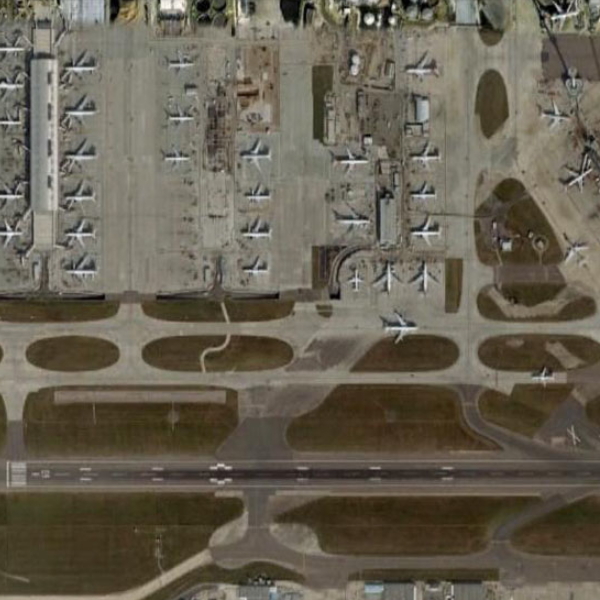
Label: Airport